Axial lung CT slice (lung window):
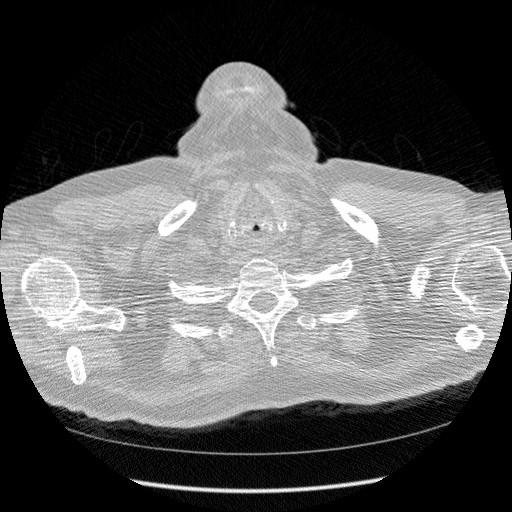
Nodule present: no